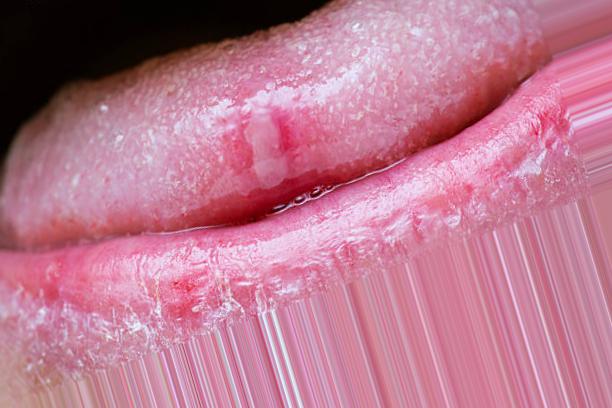
Condition: Mouth Ulcer